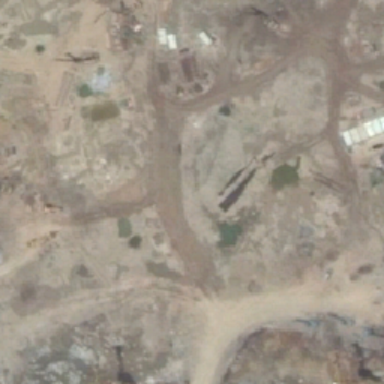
The wasteland is divided into parts of a winding path .